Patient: sex M, age 76
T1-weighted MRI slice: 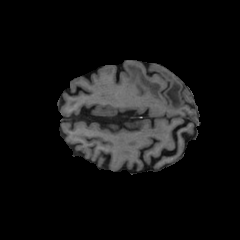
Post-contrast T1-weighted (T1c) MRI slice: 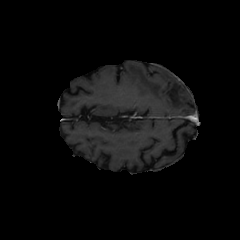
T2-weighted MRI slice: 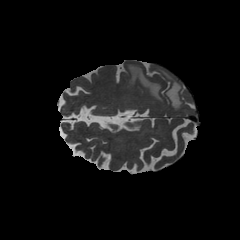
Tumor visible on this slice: yes
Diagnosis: Glioblastoma, IDH-wildtype
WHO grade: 4